Interaction volume radius: 5 \u00c5
Interaction volume height: 30 \u00c5
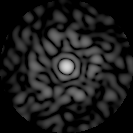
Disorder parameter: 0.8684